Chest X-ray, AP view. Patient: 14 years old, sex M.
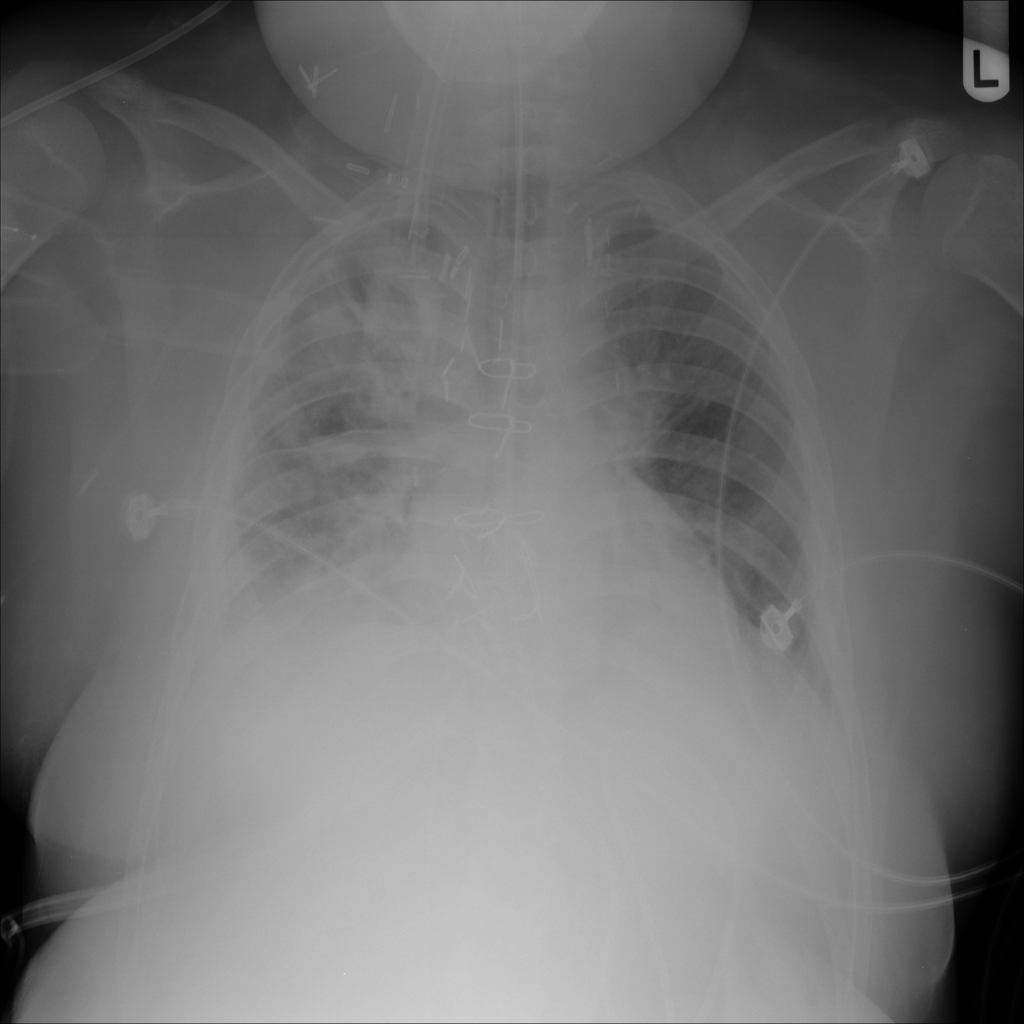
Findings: No Finding